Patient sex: M
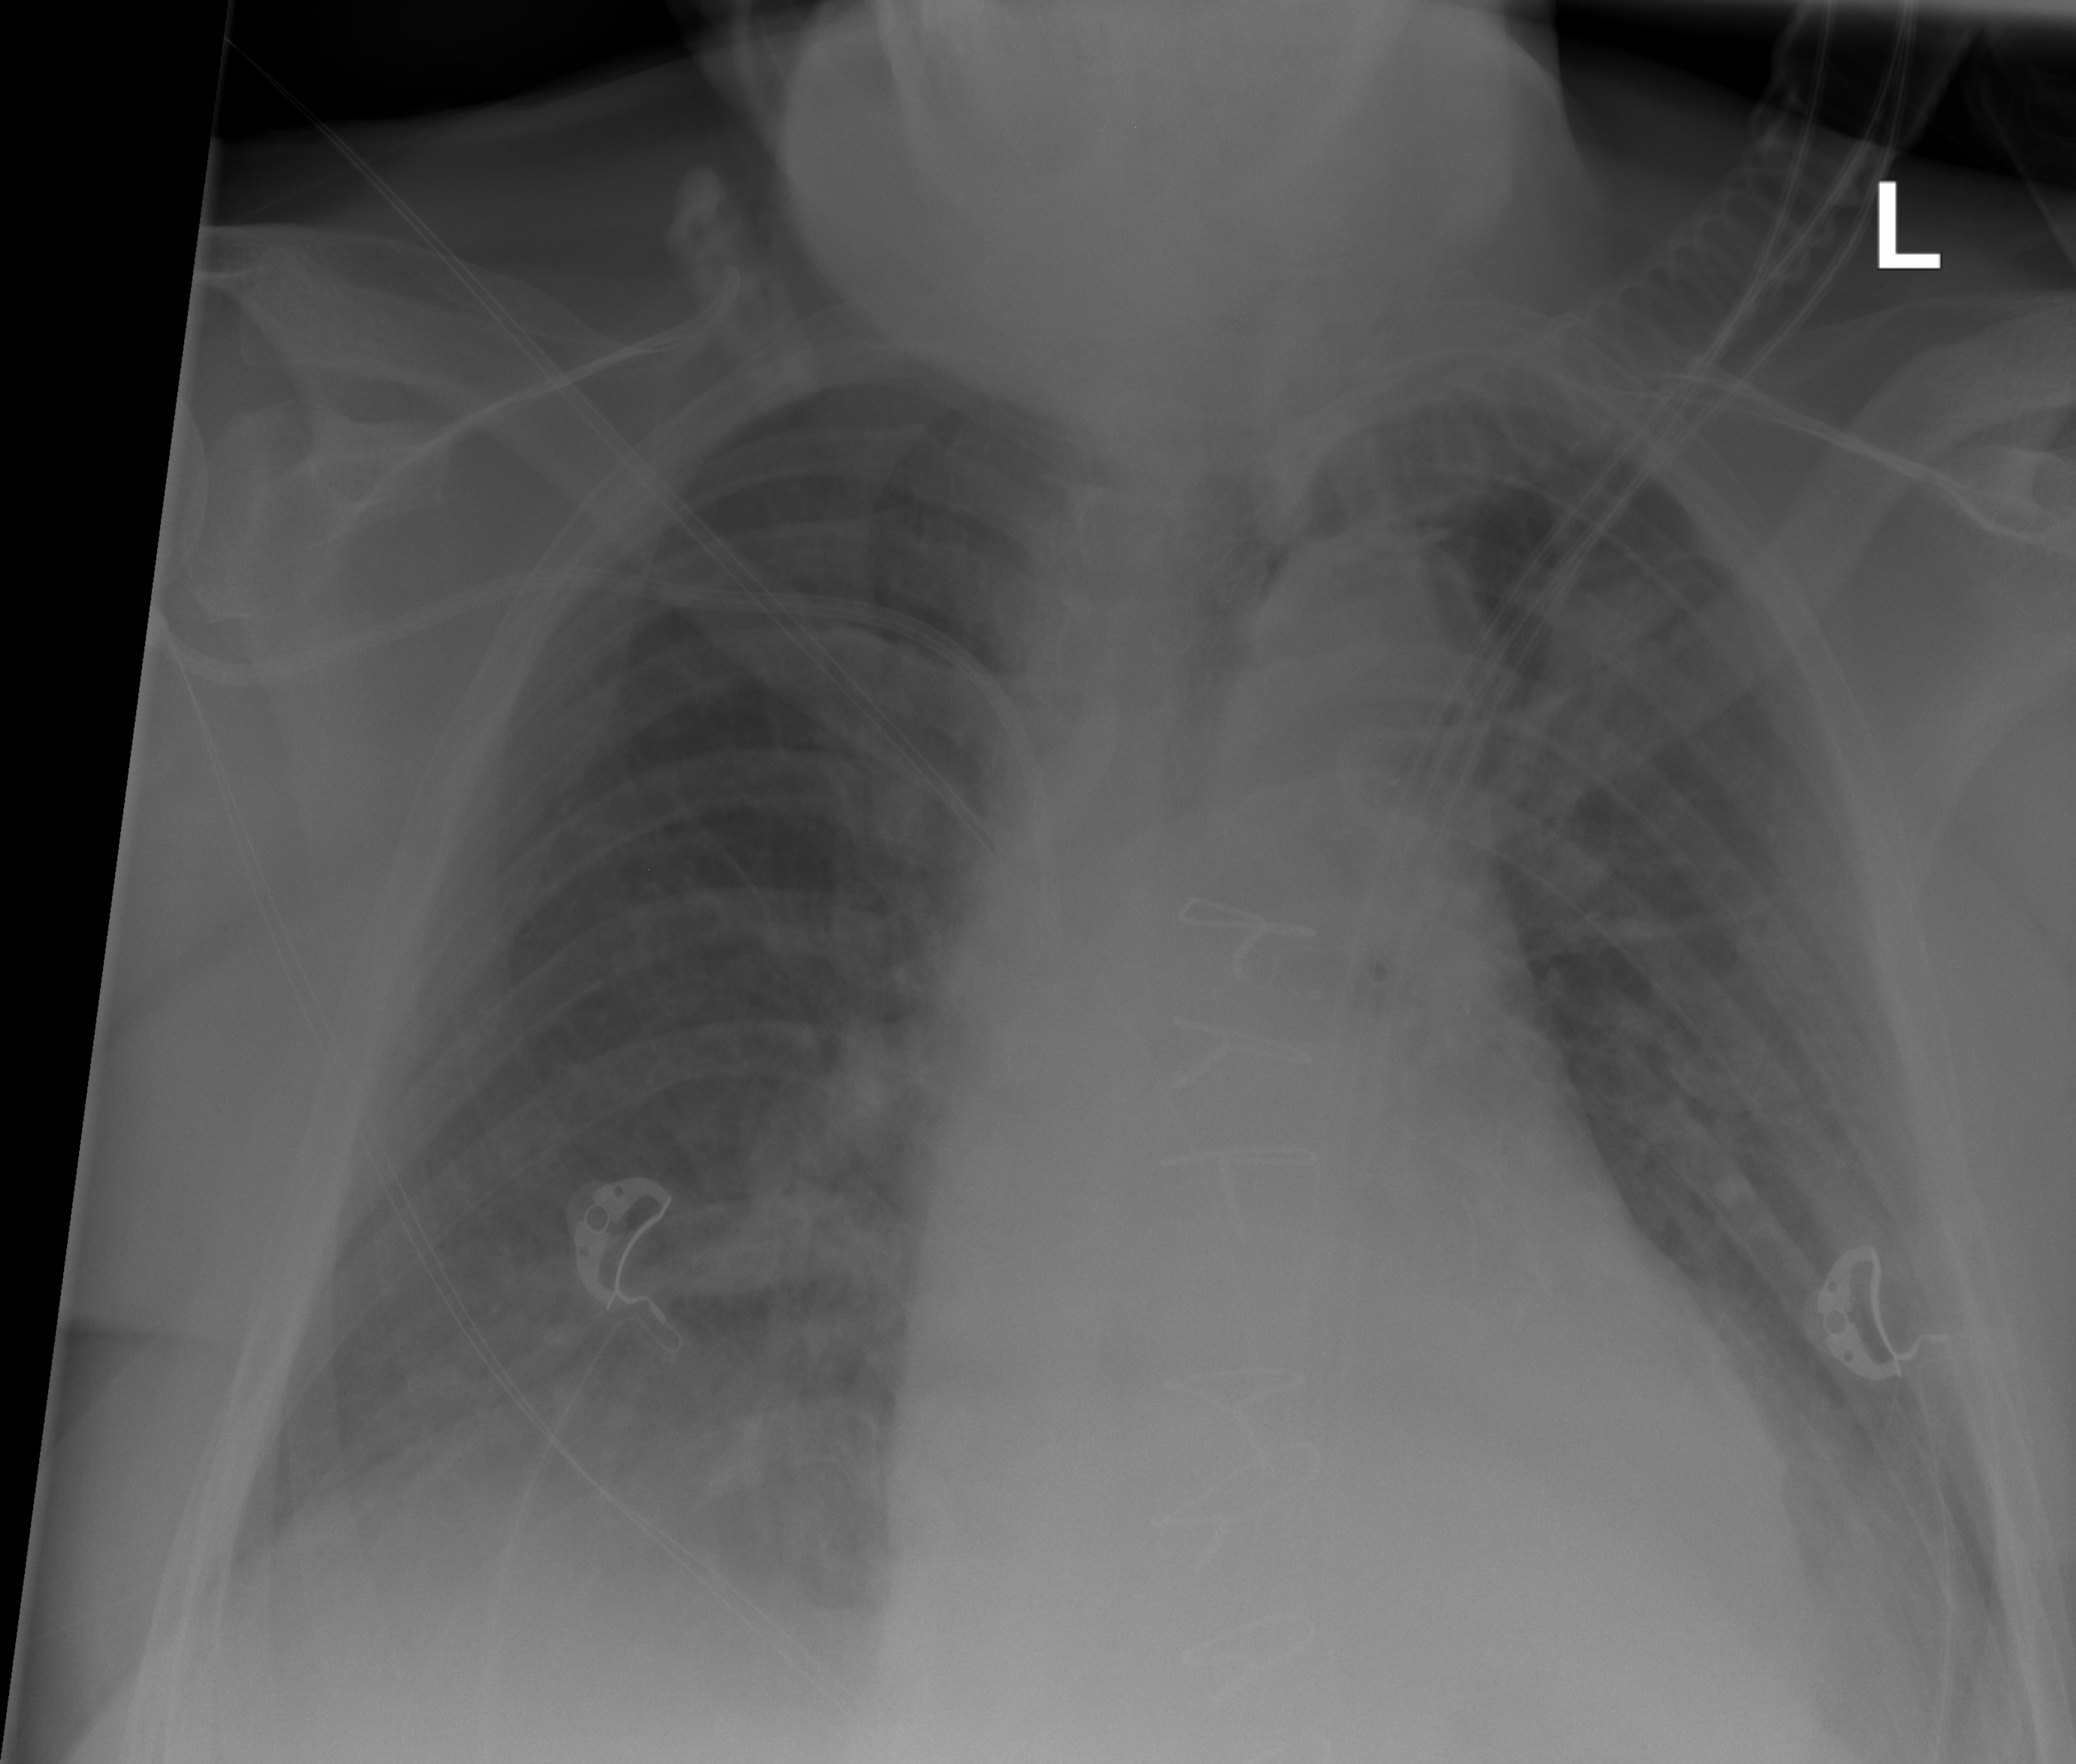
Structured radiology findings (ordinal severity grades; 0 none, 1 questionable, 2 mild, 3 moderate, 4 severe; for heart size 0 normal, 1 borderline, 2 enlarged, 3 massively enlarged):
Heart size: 2
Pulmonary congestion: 3
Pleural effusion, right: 2
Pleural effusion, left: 2
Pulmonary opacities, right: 0
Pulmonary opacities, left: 0
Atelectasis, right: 2
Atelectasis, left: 2